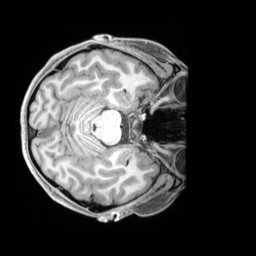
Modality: T1w
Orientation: axial
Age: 23
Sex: female
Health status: ill
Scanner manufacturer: siemens
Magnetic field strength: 3 T
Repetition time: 2.2 s
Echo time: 0.00218 s